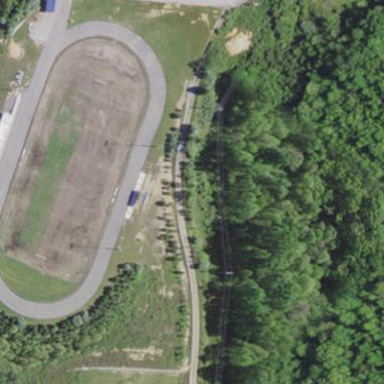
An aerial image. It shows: Track in leisure land.